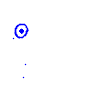
Particle: pion